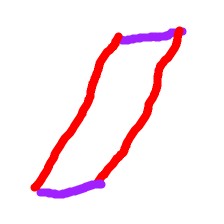
Shape: parallelogram